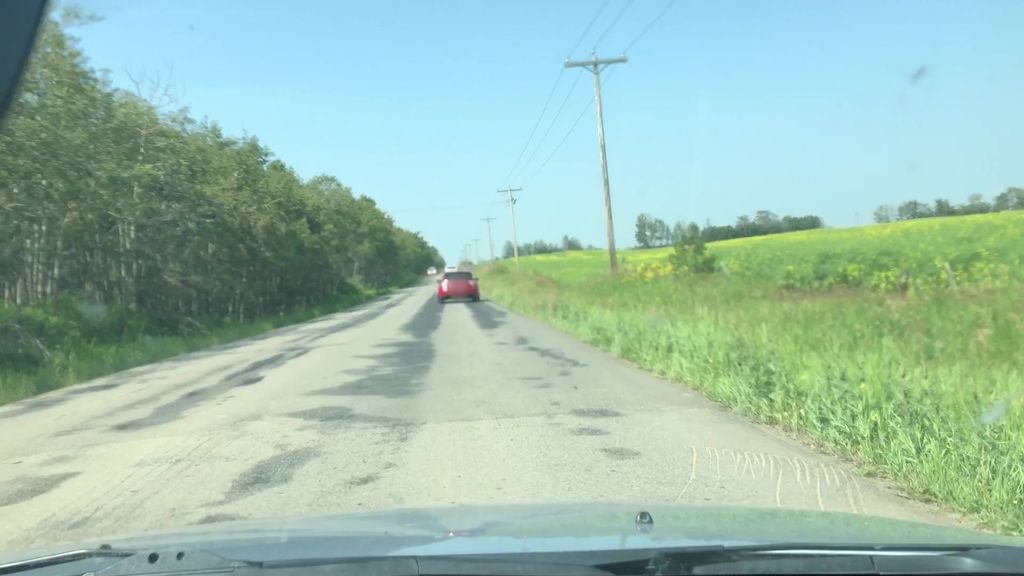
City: edmonton